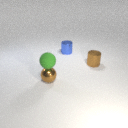
small brown metal sphere to the left of small blue metal cylinder